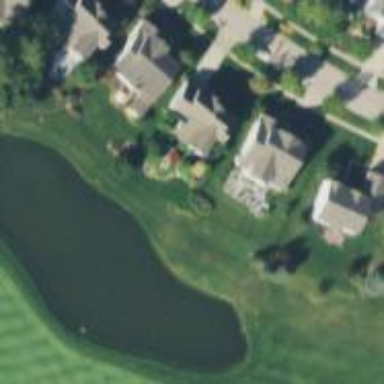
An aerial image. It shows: Water hazard in golf course. The hazard is natural water feature.